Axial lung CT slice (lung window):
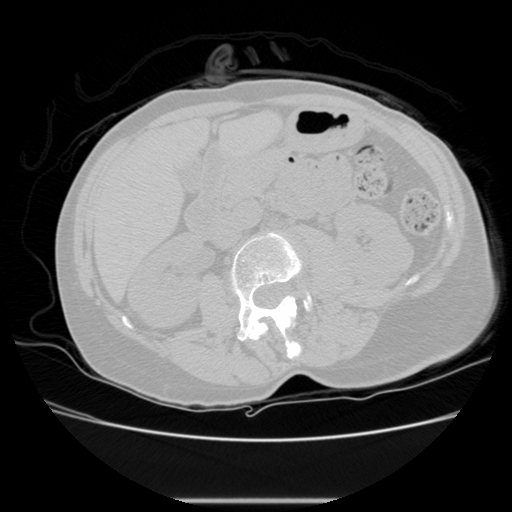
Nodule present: no